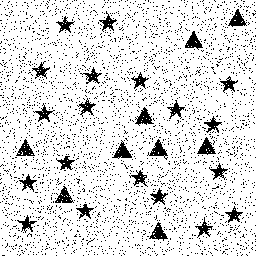
Squares: 0
Triangles: 9
Stars: 19
Total shapes: 28